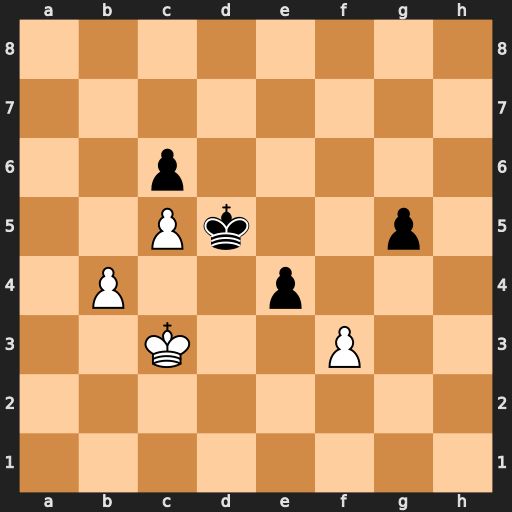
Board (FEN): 8/8/2p5/2Pk2p1/1P2p3/2K2P2/8/8
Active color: w
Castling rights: -
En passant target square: -
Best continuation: fxe4+ Ke5 Kd3